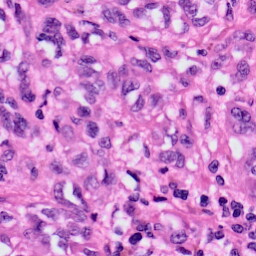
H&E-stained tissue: Skin